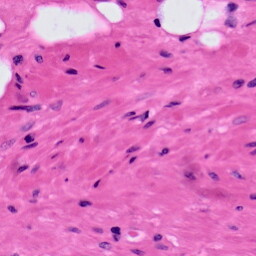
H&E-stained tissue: Prostate